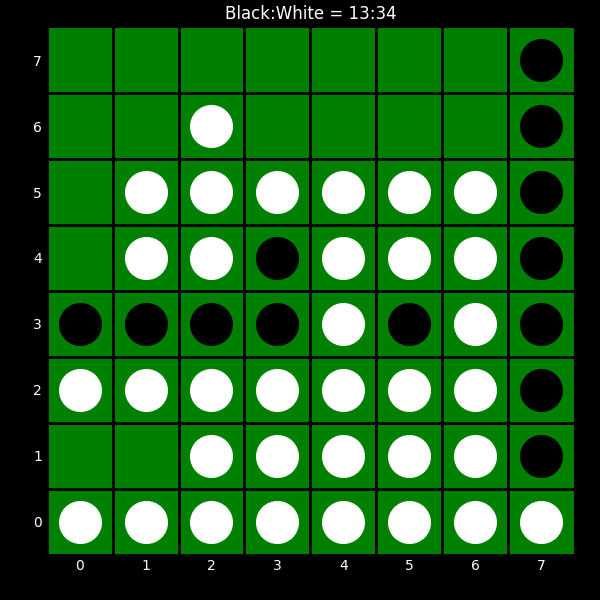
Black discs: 13
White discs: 34